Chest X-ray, PA view. Patient: 44 years old, sex F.
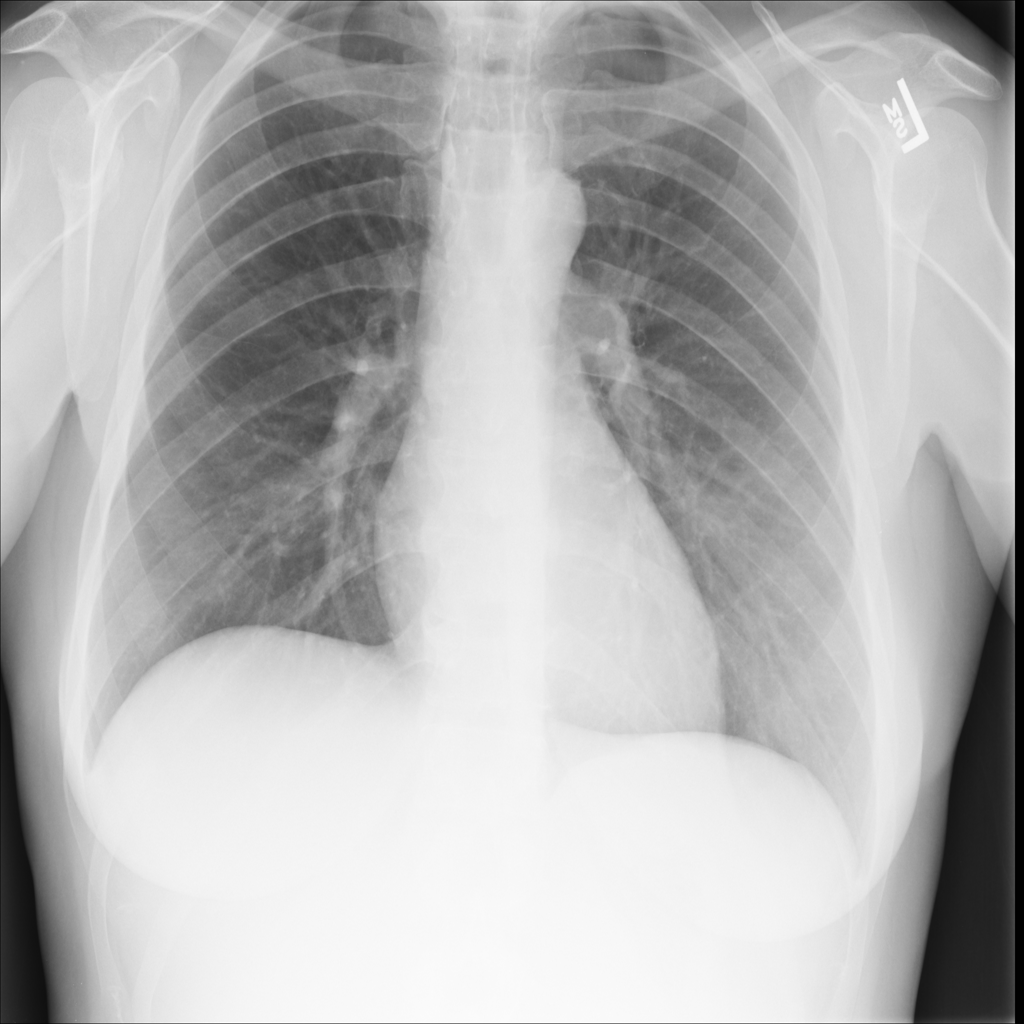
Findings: Atelectasis